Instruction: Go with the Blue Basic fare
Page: flights
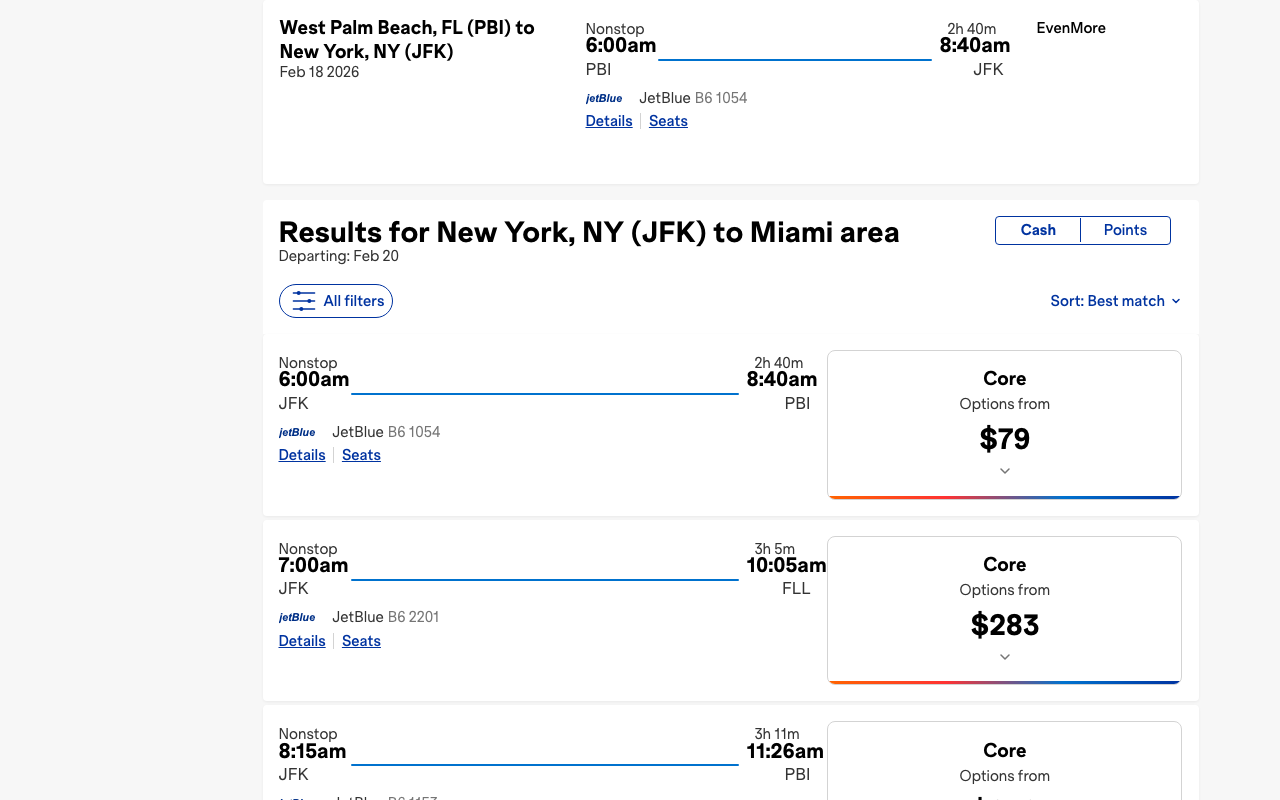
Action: click